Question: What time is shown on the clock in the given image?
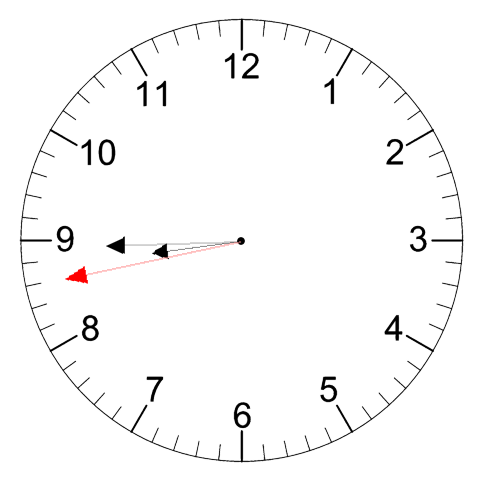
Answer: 08:44:43